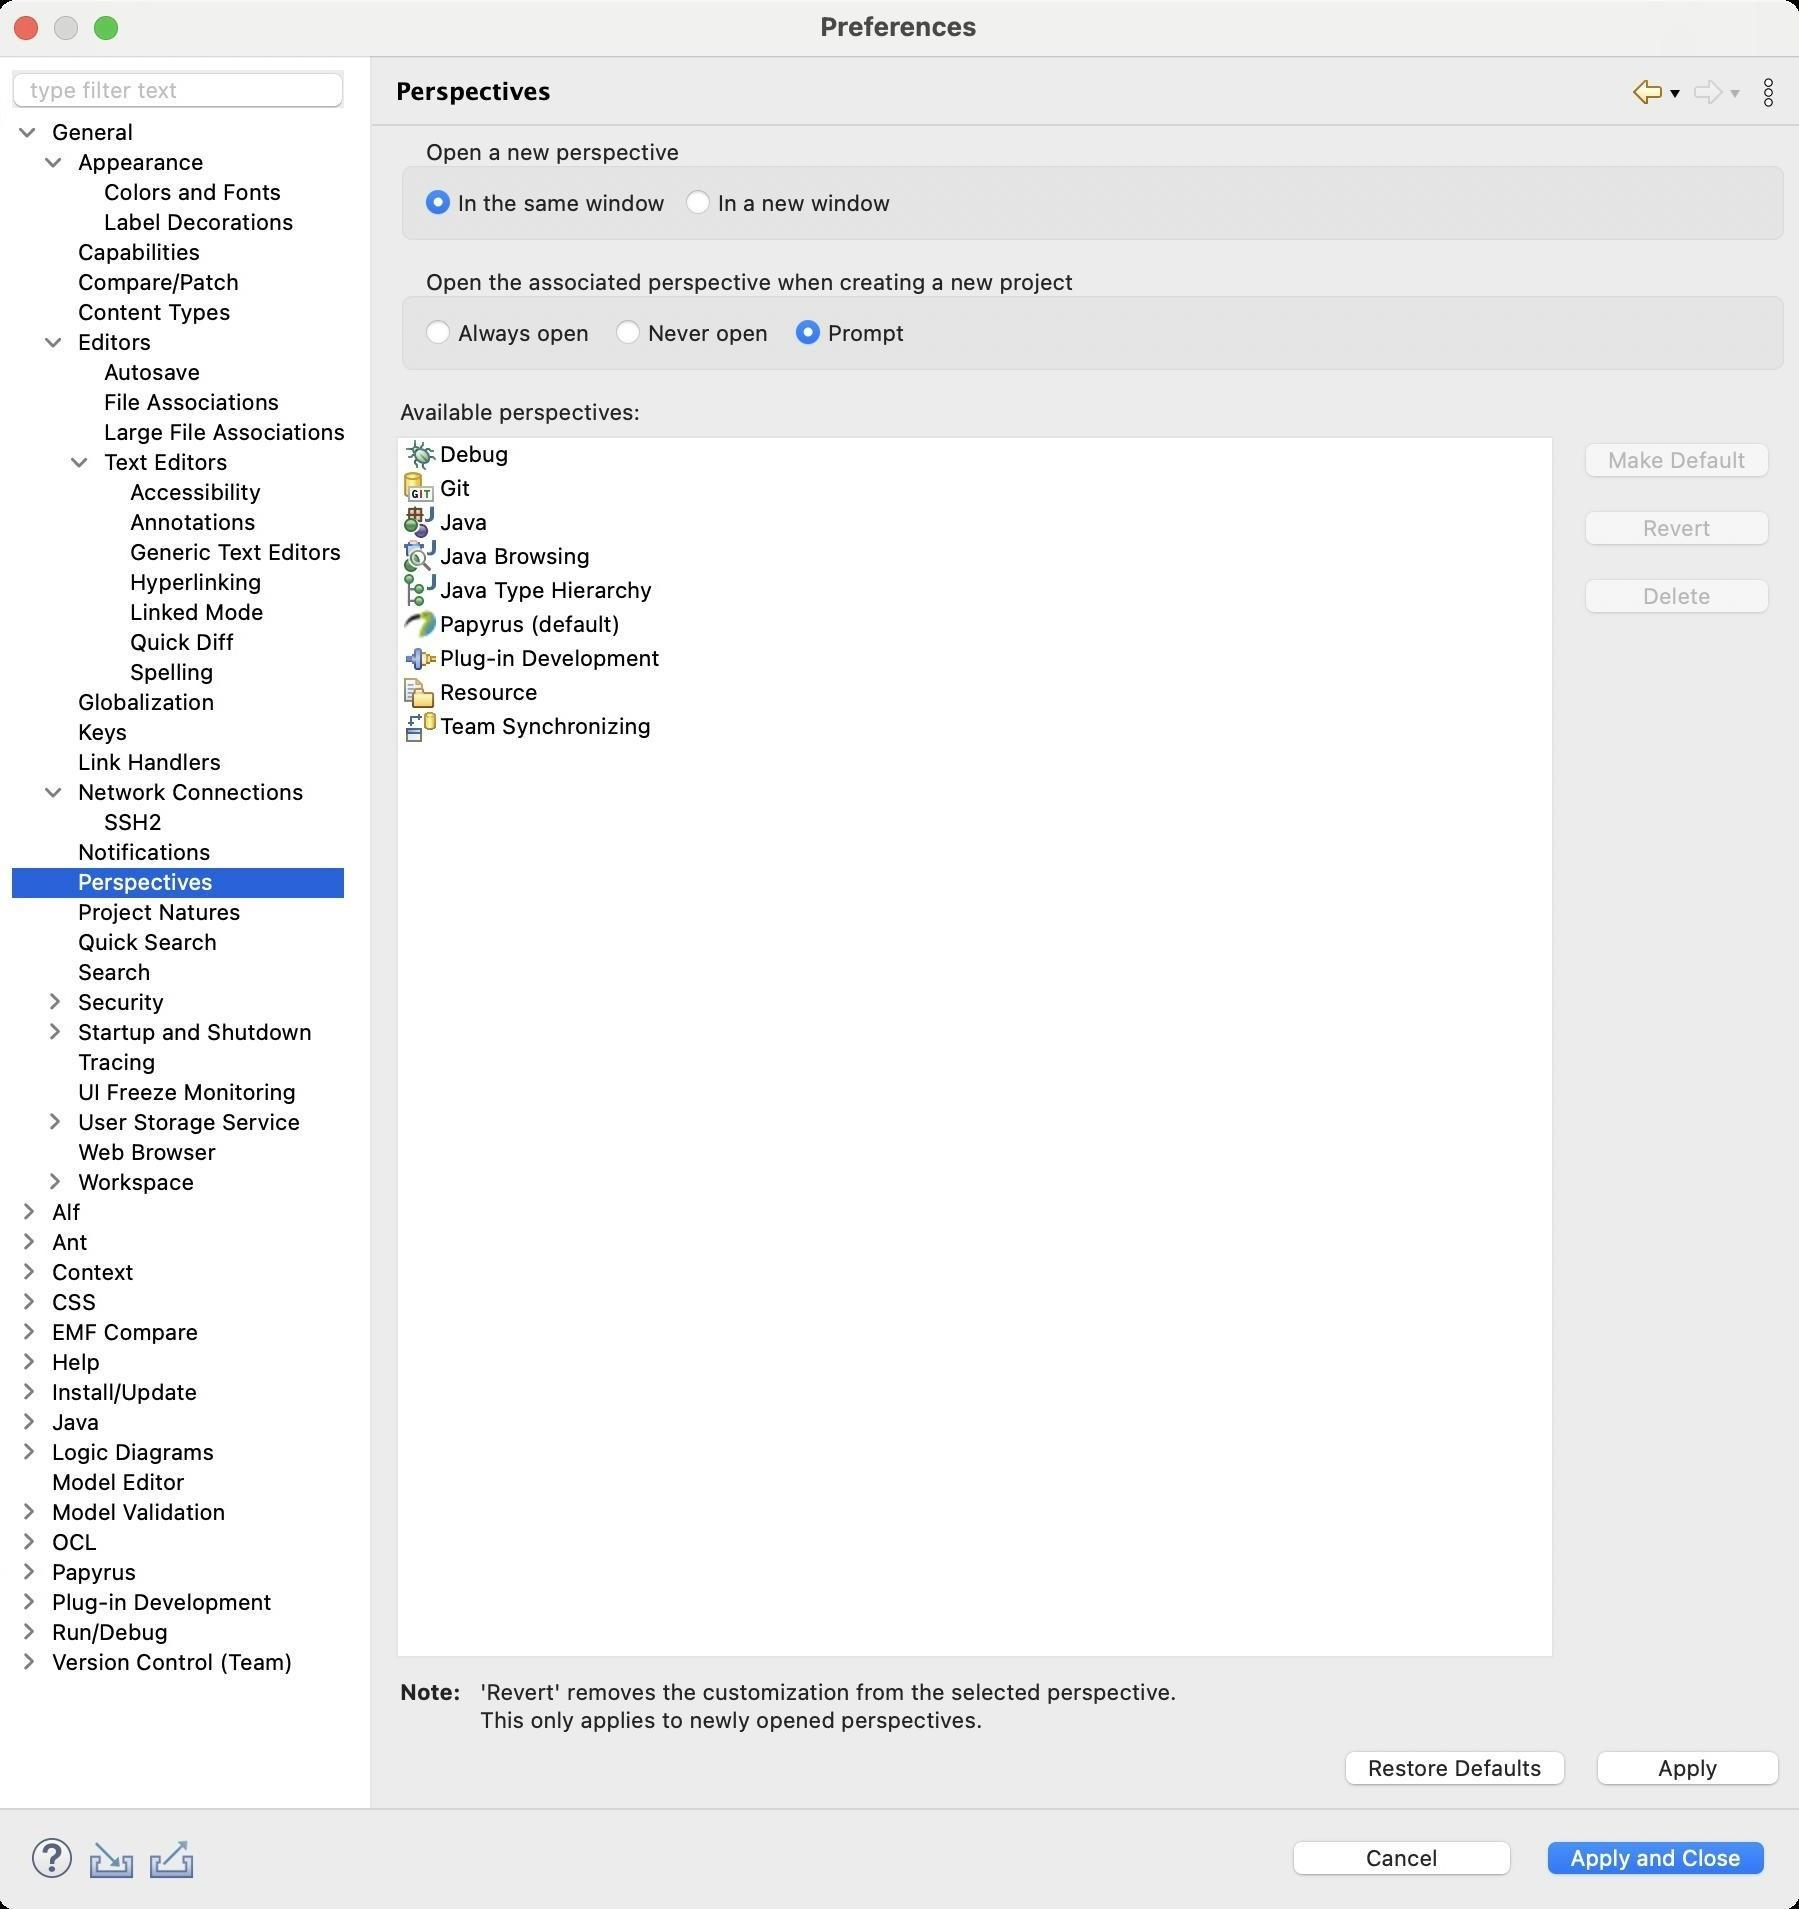
Accessibility tree:
{"name": "Preferences", "role": "AXWindow", "description": null, "role_description": "standard window", "value": null, "position": "480.00;95.00", "size": "901;955", "children": [{"name": "Apply_and_Close", "role": "AXButton", "description": null, "role_description": "button", "value": null, "position": "769.00;917.00", "size": "120;27", "children": []}, {"name": "Cancel", "role": "AXButton", "description": null, "role_description": "button", "value": null, "position": "642.00;917.00", "size": "120;27", "children": []}, {"name": null, "role": "AXToolbar", "description": null, "role_description": "toolbar", "value": null, "position": "12.00;915.00", "size": "90;30", "children": [{"name": "Help", "role": "AXCheckBox", "description": null, "role_description": "checkbox", "value": 0, "position": "12.00;915.00", "size": "30;30", "children": []}, {"name": "Import", "role": "AXButton", "description": null, "role_description": "button", "value": null, "position": "42.00;915.00", "size": "30;30", "children": []}, {"name": "Export", "role": "AXButton", "description": null, "role_description": "button", "value": null, "position": "72.00;915.00", "size": "30;30", "children": []}]}, {"name": null, "role": "AXScrollArea", "description": null, "role_description": "scroll area", "value": null, "position": "199.00;69.00", "size": "697;830", "children": [{"name": "Apply", "role": "AXButton", "description": null, "role_description": "button", "value": null, "position": "794.00;872.00", "size": "102;27", "children": []}, {"name": "Restore_Defaults", "role": "AXButton", "description": null, "role_description": "button", "value": null, "position": "668.00;872.00", "size": "121;27", "children": []}, {"name": null, "role": "AXStaticText", "description": null, "role_description": "text", "value": "'Revert' removes the customization from the selected perspective.\nThis only applies to newly opened perspectives.", "position": "239.00;839.00", "size": "353;28", "children": []}, {"name": null, "role": "AXStaticText", "description": null, "role_description": "text", "value": "Note:", "position": "199.00;839.00", "size": "35;14", "children": []}, {"name": "Delete", "role": "AXButton", "description": null, "role_description": "button", "value": null, "position": "788.00;286.00", "size": "103;27", "children": []}, {"name": "Revert", "role": "AXButton", "description": null, "role_description": "button", "value": null, "position": "788.00;252.00", "size": "103;27", "children": []}, {"name": "Make_Default", "role": "AXButton", "description": null, "role_description": "button", "value": null, "position": "788.00;218.00", "size": "103;27", "children": []}, {"name": null, "role": "AXScrollArea", "description": null, "role_description": "scroll area", "value": null, "position": "199.00;218.00", "size": "579;611", "children": [{"name": null, "role": "AXTable", "description": null, "role_description": "table", "value": null, "position": "200.00;219.00", "size": "577;609", "children": [{"name": null, "role": "AXRow", "description": null, "role_description": "table row", "value": null, "position": "200.00;219.00", "size": "577;17", "children": [{"name": null, "role": "AXStaticText", "description": null, "role_description": "text", "value": "Debug", "position": "200.00;219.00", "size": "133;16", "children": []}]}, {"name": null, "role": "AXRow", "description": null, "role_description": "table row", "value": null, "position": "200.00;236.00", "size": "577;17", "children": [{"name": null, "role": "AXStaticText", "description": null, "role_description": "text", "value": "Git", "position": "200.00;236.00", "size": "133;16", "children": []}]}, {"name": null, "role": "AXRow", "description": null, "role_description": "table row", "value": null, "position": "200.00;253.00", "size": "577;17", "children": [{"name": null, "role": "AXStaticText", "description": null, "role_description": "text", "value": "Java", "position": "200.00;253.00", "size": "133;16", "children": []}]}, {"name": null, "role": "AXRow", "description": null, "role_description": "table row", "value": null, "position": "200.00;270.00", "size": "577;17", "children": [{"name": null, "role": "AXStaticText", "description": null, "role_description": "text", "value": "Java Browsing", "position": "200.00;270.00", "size": "133;16", "children": []}]}, {"name": null, "role": "AXRow", "description": null, "role_description": "table row", "value": null, "position": "200.00;287.00", "size": "577;17", "children": [{"name": null, "role": "AXStaticText", "description": null, "role_description": "text", "value": "Java Type Hierarchy", "position": "200.00;287.00", "size": "133;16", "children": []}]}, {"name": null, "role": "AXRow", "description": null, "role_description": "table row", "value": null, "position": "200.00;304.00", "size": "577;17", "children": [{"name": null, "role": "AXStaticText", "description": null, "role_description": "text", "value": "Papyrus (default)", "position": "200.00;304.00", "size": "133;16", "children": []}]}, {"name": null, "role": "AXRow", "description": null, "role_description": "table row", "value": null, "position": "200.00;321.00", "size": "577;17", "children": [{"name": null, "role": "AXStaticText", "description": null, "role_description": "text", "value": "Plug-in Development", "position": "200.00;321.00", "size": "133;16", "children": []}]}, {"name": null, "role": "AXRow", "description": null, "role_description": "table row", "value": null, "position": "200.00;338.00", "size": "577;17", "children": [{"name": null, "role": "AXStaticText", "description": null, "role_description": "text", "value": "Resource", "position": "200.00;338.00", "size": "133;16", "children": []}]}, {"name": null, "role": "AXRow", "description": null, "role_description": "table row", "value": null, "position": "200.00;355.00", "size": "577;17", "children": [{"name": null, "role": "AXStaticText", "description": null, "role_description": "text", "value": "Team Synchronizing", "position": "200.00;355.00", "size": "133;16", "children": []}]}, {"name": null, "role": "AXColumn", "description": null, "role_description": "column", "value": null, "position": "200.00;219.00", "size": "134;609", "children": []}]}]}, {"name": null, "role": "AXStaticText", "description": null, "role_description": "text", "value": "Available perspectives:", "position": "199.00;199.00", "size": "125;14", "children": []}, {"name": null, "role": "AXGroup", "description": null, "role_description": "group", "value": null, "position": "199.00;134.00", "size": "697;55", "children": [{"name": "Prompt", "role": "AXRadioButton", "description": null, "role_description": "radio button", "value": 1, "position": "398.00;159.00", "size": "60;15", "children": []}, {"name": "Never_open", "role": "AXRadioButton", "description": null, "role_description": "radio button", "value": 0, "position": "308.00;159.00", "size": "82;15", "children": []}, {"name": "Always_open", "role": "AXRadioButton", "description": null, "role_description": "radio button", "value": 0, "position": "213.00;159.00", "size": "87;15", "children": []}, {"name": null, "role": "AXStaticText", "description": null, "role_description": "text", "value": "Open the associated perspective when creating a new project", "position": "210.00;134.00", "size": "332;14", "children": []}]}, {"name": null, "role": "AXGroup", "description": null, "role_description": "group", "value": null, "position": "199.00;69.00", "size": "697;55", "children": [{"name": "In_a_new_window", "role": "AXRadioButton", "description": null, "role_description": "radio button", "value": 0, "position": "343.00;94.00", "size": "108;15", "children": []}, {"name": "In_the_same_window", "role": "AXRadioButton", "description": null, "role_description": "radio button", "value": 1, "position": "213.00;94.00", "size": "125;15", "children": []}, {"name": null, "role": "AXStaticText", "description": null, "role_description": "text", "value": "Open a new perspective", "position": "210.00;69.00", "size": "135;14", "children": []}]}]}, {"name": null, "role": "AXToolbar", "description": "", "role_description": "toolbar", "value": null, "position": "814.00;35.00", "size": "82;22", "children": [{"name": "Back_to_Notifications", "role": "AXMenuButton", "description": null, "role_description": "menu button", "value": null, "position": "814.00;35.00", "size": "22;22", "children": []}, {"name": "Forward", "role": "AXMenuButton", "description": null, "role_description": "menu button", "value": null, "position": "844.00;35.00", "size": "22;22", "children": []}, {"name": "Additional_Dialog_Actions", "role": "AXButton", "description": null, "role_description": "button", "value": null, "position": "874.00;35.00", "size": "22;22", "children": []}]}, {"name": null, "role": "AXStaticText", "description": "", "role_description": "text", "value": "Perspectives", "position": "196.00;35.00", "size": "611;21", "children": []}, {"name": null, "role": "AXSplitter", "description": null, "role_description": "splitter", "value": 180, "position": "180.00;28.00", "size": "5;876", "children": []}, {"name": null, "role": "AXScrollArea", "description": null, "role_description": "scroll area", "value": null, "position": "7.00;59.00", "size": "166;845", "children": [{"name": null, "role": "AXOutline", "description": null, "role_description": "outline", "value": null, "position": "7.00;59.00", "size": "167;845", "children": [{"name": null, "role": "AXRow", "description": null, "role_description": "outline row", "value": null, "position": "7.00;59.00", "size": "167;15", "children": [{"name": null, "role": "AXGroup", "description": null, "role_description": "group", "value": null, "position": "7.00;59.00", "size": "167;15", "children": [{"name": null, "role": "AXDisclosureTriangle", "description": null, "role_description": "disclosure triangle", "value": 1, "position": "9.00;59.00", "size": "12;14", "children": []}, {"name": null, "role": "AXStaticText", "description": null, "role_description": "text", "value": "General", "position": "25.00;59.00", "size": "148;14", "children": []}]}]}, {"name": null, "role": "AXRow", "description": null, "role_description": "outline row", "value": null, "position": "7.00;74.00", "size": "167;15", "children": [{"name": null, "role": "AXGroup", "description": null, "role_description": "group", "value": null, "position": "7.00;74.00", "size": "167;15", "children": [{"name": null, "role": "AXDisclosureTriangle", "description": null, "role_description": "disclosure triangle", "value": 1, "position": "22.00;74.00", "size": "12;14", "children": []}, {"name": null, "role": "AXStaticText", "description": null, "role_description": "text", "value": "Appearance", "position": "38.00;74.00", "size": "135;14", "children": []}]}]}, {"name": null, "role": "AXRow", "description": null, "role_description": "outline row", "value": null, "position": "7.00;89.00", "size": "167;15", "children": [{"name": null, "role": "AXStaticText", "description": null, "role_description": "text", "value": "Colors and Fonts", "position": "51.00;89.00", "size": "122;14", "children": []}]}, {"name": null, "role": "AXRow", "description": null, "role_description": "outline row", "value": null, "position": "7.00;104.00", "size": "167;15", "children": [{"name": null, "role": "AXStaticText", "description": null, "role_description": "text", "value": "Label Decorations", "position": "51.00;104.00", "size": "122;14", "children": []}]}, {"name": null, "role": "AXRow", "description": null, "role_description": "outline row", "value": null, "position": "7.00;119.00", "size": "167;15", "children": [{"name": null, "role": "AXStaticText", "description": null, "role_description": "text", "value": "Capabilities", "position": "38.00;119.00", "size": "135;14", "children": []}]}, {"name": null, "role": "AXRow", "description": null, "role_description": "outline row", "value": null, "position": "7.00;134.00", "size": "167;15", "children": [{"name": null, "role": "AXStaticText", "description": null, "role_description": "text", "value": "Compare/Patch", "position": "38.00;134.00", "size": "135;14", "children": []}]}, {"name": null, "role": "AXRow", "description": null, "role_description": "outline row", "value": null, "position": "7.00;149.00", "size": "167;15", "children": [{"name": null, "role": "AXStaticText", "description": null, "role_description": "text", "value": "Content Types", "position": "38.00;149.00", "size": "135;14", "children": []}]}, {"name": null, "role": "AXRow", "description": null, "role_description": "outline row", "value": null, "position": "7.00;164.00", "size": "167;15", "children": [{"name": null, "role": "AXGroup", "description": null, "role_description": "group", "value": null, "position": "7.00;164.00", "size": "167;15", "children": [{"name": null, "role": "AXDisclosureTriangle", "description": null, "role_description": "disclosure triangle", "value": 1, "position": "22.00;164.00", "size": "12;14", "children": []}, {"name": null, "role": "AXStaticText", "description": null, "role_description": "text", "value": "Editors", "position": "38.00;164.00", "size": "135;14", "children": []}]}]}, {"name": null, "role": "AXRow", "description": null, "role_description": "outline row", "value": null, "position": "7.00;179.00", "size": "167;15", "children": [{"name": null, "role": "AXStaticText", "description": null, "role_description": "text", "value": "Autosave", "position": "51.00;179.00", "size": "122;14", "children": []}]}, {"name": null, "role": "AXRow", "description": null, "role_description": "outline row", "value": null, "position": "7.00;194.00", "size": "167;15", "children": [{"name": null, "role": "AXStaticText", "description": null, "role_description": "text", "value": "File Associations", "position": "51.00;194.00", "size": "122;14", "children": []}]}, {"name": null, "role": "AXRow", "description": null, "role_description": "outline row", "value": null, "position": "7.00;209.00", "size": "167;15", "children": [{"name": null, "role": "AXStaticText", "description": null, "role_description": "text", "value": "Large File Associations", "position": "51.00;209.00", "size": "122;14", "children": []}]}, {"name": null, "role": "AXRow", "description": null, "role_description": "outline row", "value": null, "position": "7.00;224.00", "size": "167;15", "children": [{"name": null, "role": "AXGroup", "description": null, "role_description": "group", "value": null, "position": "7.00;224.00", "size": "167;15", "children": [{"name": null, "role": "AXDisclosureTriangle", "description": null, "role_description": "disclosure triangle", "value": 1, "position": "35.00;224.00", "size": "12;14", "children": []}, {"name": null, "role": "AXStaticText", "description": null, "role_description": "text", "value": "Text Editors", "position": "51.00;224.00", "size": "122;14", "children": []}]}]}, {"name": null, "role": "AXRow", "description": null, "role_description": "outline row", "value": null, "position": "7.00;239.00", "size": "167;15", "children": [{"name": null, "role": "AXStaticText", "description": null, "role_description": "text", "value": "Accessibility", "position": "64.00;239.00", "size": "109;14", "children": []}]}, {"name": null, "role": "AXRow", "description": null, "role_description": "outline row", "value": null, "position": "7.00;254.00", "size": "167;15", "children": [{"name": null, "role": "AXStaticText", "description": null, "role_description": "text", "value": "Annotations", "position": "64.00;254.00", "size": "109;14", "children": []}]}, {"name": null, "role": "AXRow", "description": null, "role_description": "outline row", "value": null, "position": "7.00;269.00", "size": "167;15", "children": [{"name": null, "role": "AXStaticText", "description": null, "role_description": "text", "value": "Generic Text Editors", "position": "64.00;269.00", "size": "109;14", "children": []}]}, {"name": null, "role": "AXRow", "description": null, "role_description": "outline row", "value": null, "position": "7.00;284.00", "size": "167;15", "children": [{"name": null, "role": "AXStaticText", "description": null, "role_description": "text", "value": "Hyperlinking", "position": "64.00;284.00", "size": "109;14", "children": []}]}, {"name": null, "role": "AXRow", "description": null, "role_description": "outline row", "value": null, "position": "7.00;299.00", "size": "167;15", "children": [{"name": null, "role": "AXStaticText", "description": null, "role_description": "text", "value": "Linked Mode", "position": "64.00;299.00", "size": "109;14", "children": []}]}, {"name": null, "role": "AXRow", "description": null, "role_description": "outline row", "value": null, "position": "7.00;314.00", "size": "167;15", "children": [{"name": null, "role": "AXStaticText", "description": null, "role_description": "text", "value": "Quick Diff", "position": "64.00;314.00", "size": "109;14", "children": []}]}, {"name": null, "role": "AXRow", "description": null, "role_description": "outline row", "value": null, "position": "7.00;329.00", "size": "167;15", "children": [{"name": null, "role": "AXStaticText", "description": null, "role_description": "text", "value": "Spelling", "position": "64.00;329.00", "size": "109;14", "children": []}]}, {"name": null, "role": "AXRow", "description": null, "role_description": "outline row", "value": null, "position": "7.00;344.00", "size": "167;15", "children": [{"name": null, "role": "AXStaticText", "description": null, "role_description": "text", "value": "Globalization", "position": "38.00;344.00", "size": "135;14", "children": []}]}, {"name": null, "role": "AXRow", "description": null, "role_description": "outline row", "value": null, "position": "7.00;359.00", "size": "167;15", "children": [{"name": null, "role": "AXStaticText", "description": null, "role_description": "text", "value": "Keys", "position": "38.00;359.00", "size": "135;14", "children": []}]}, {"name": null, "role": "AXRow", "description": null, "role_description": "outline row", "value": null, "position": "7.00;374.00", "size": "167;15", "children": [{"name": null, "role": "AXStaticText", "description": null, "role_description": "text", "value": "Link Handlers", "position": "38.00;374.00", "size": "135;14", "children": []}]}, {"name": null, "role": "AXRow", "description": null, "role_description": "outline row", "value": null, "position": "7.00;389.00", "size": "167;15", "children": [{"name": null, "role": "AXGroup", "description": null, "role_description": "group", "value": null, "position": "7.00;389.00", "size": "167;15", "children": [{"name": null, "role": "AXDisclosureTriangle", "description": null, "role_description": "disclosure triangle", "value": 1, "position": "22.00;389.00", "size": "12;14", "children": []}, {"name": null, "role": "AXStaticText", "description": null, "role_description": "text", "value": "Network Connections", "position": "38.00;389.00", "size": "135;14", "children": []}]}]}, {"name": null, "role": "AXRow", "description": null, "role_description": "outline row", "value": null, "position": "7.00;404.00", "size": "167;15", "children": [{"name": null, "role": "AXStaticText", "description": null, "role_description": "text", "value": "SSH2", "position": "51.00;404.00", "size": "122;14", "children": []}]}, {"name": null, "role": "AXRow", "description": null, "role_description": "outline row", "value": null, "position": "7.00;419.00", "size": "167;15", "children": [{"name": null, "role": "AXStaticText", "description": null, "role_description": "text", "value": "Notifications", "position": "38.00;419.00", "size": "135;14", "children": []}]}, {"name": null, "role": "AXRow", "description": null, "role_description": "outline row", "value": null, "position": "7.00;434.00", "size": "167;15", "children": [{"name": null, "role": "AXStaticText", "description": null, "role_description": "text", "value": "Perspectives", "position": "38.00;434.00", "size": "135;14", "children": []}]}, {"name": null, "role": "AXRow", "description": null, "role_description": "outline row", "value": null, "position": "7.00;449.00", "size": "167;15", "children": [{"name": null, "role": "AXStaticText", "description": null, "role_description": "text", "value": "Project Natures", "position": "38.00;449.00", "size": "135;14", "children": []}]}, {"name": null, "role": "AXRow", "description": null, "role_description": "outline row", "value": null, "position": "7.00;464.00", "size": "167;15", "children": [{"name": null, "role": "AXStaticText", "description": null, "role_description": "text", "value": "Quick Search", "position": "38.00;464.00", "size": "135;14", "children": []}]}, {"name": null, "role": "AXRow", "description": null, "role_description": "outline row", "value": null, "position": "7.00;479.00", "size": "167;15", "children": [{"name": null, "role": "AXStaticText", "description": null, "role_description": "text", "value": "Search", "position": "38.00;479.00", "size": "135;14", "children": []}]}, {"name": null, "role": "AXRow", "description": null, "role_description": "outline row", "value": null, "position": "7.00;494.00", "size": "167;15", "children": [{"name": null, "role": "AXGroup", "description": null, "role_description": "group", "value": null, "position": "7.00;494.00", "size": "167;15", "children": [{"name": null, "role": "AXDisclosureTriangle", "description": null, "role_description": "disclosure triangle", "value": 0, "position": "22.00;494.00", "size": "12;14", "children": []}, {"name": null, "role": "AXStaticText", "description": null, "role_description": "text", "value": "Security", "position": "38.00;494.00", "size": "135;14", "children": []}]}]}, {"name": null, "role": "AXRow", "description": null, "role_description": "outline row", "value": null, "position": "7.00;509.00", "size": "167;15", "children": [{"name": null, "role": "AXGroup", "description": null, "role_description": "group", "value": null, "position": "7.00;509.00", "size": "167;15", "children": [{"name": null, "role": "AXDisclosureTriangle", "description": null, "role_description": "disclosure triangle", "value": 0, "position": "22.00;509.00", "size": "12;14", "children": []}, {"name": null, "role": "AXStaticText", "description": null, "role_description": "text", "value": "Startup and Shutdown", "position": "38.00;509.00", "size": "135;14", "children": []}]}]}, {"name": null, "role": "AXRow", "description": null, "role_description": "outline row", "value": null, "position": "7.00;524.00", "size": "167;15", "children": [{"name": null, "role": "AXStaticText", "description": null, "role_description": "text", "value": "Tracing", "position": "38.00;524.00", "size": "135;14", "children": []}]}, {"name": null, "role": "AXRow", "description": null, "role_description": "outline row", "value": null, "position": "7.00;539.00", "size": "167;15", "children": [{"name": null, "role": "AXStaticText", "description": null, "role_description": "text", "value": "UI Freeze Monitoring", "position": "38.00;539.00", "size": "135;14", "children": []}]}, {"name": null, "role": "AXRow", "description": null, "role_description": "outline row", "value": null, "position": "7.00;554.00", "size": "167;15", "children": [{"name": null, "role": "AXGroup", "description": null, "role_description": "group", "value": null, "position": "7.00;554.00", "size": "167;15", "children": [{"name": null, "role": "AXDisclosureTriangle", "description": null, "role_description": "disclosure triangle", "value": 0, "position": "22.00;554.00", "size": "12;14", "children": []}, {"name": null, "role": "AXStaticText", "description": null, "role_description": "text", "value": "User Storage Service", "position": "38.00;554.00", "size": "135;14", "children": []}]}]}, {"name": null, "role": "AXRow", "description": null, "role_description": "outline row", "value": null, "position": "7.00;569.00", "size": "167;15", "children": [{"name": null, "role": "AXStaticText", "description": null, "role_description": "text", "value": "Web Browser", "position": "38.00;569.00", "size": "135;14", "children": []}]}, {"name": null, "role": "AXRow", "description": null, "role_description": "outline row", "value": null, "position": "7.00;584.00", "size": "167;15", "children": [{"name": null, "role": "AXGroup", "description": null, "role_description": "group", "value": null, "position": "7.00;584.00", "size": "167;15", "children": [{"name": null, "role": "AXDisclosureTriangle", "description": null, "role_description": "disclosure triangle", "value": 0, "position": "22.00;584.00", "size": "12;14", "children": []}, {"name": null, "role": "AXStaticText", "description": null, "role_description": "text", "value": "Workspace", "position": "38.00;584.00", "size": "135;14", "children": []}]}]}, {"name": null, "role": "AXRow", "description": null, "role_description": "outline row", "value": null, "position": "7.00;599.00", "size": "167;15", "children": [{"name": null, "role": "AXGroup", "description": null, "role_description": "group", "value": null, "position": "7.00;599.00", "size": "167;15", "children": [{"name": null, "role": "AXDisclosureTriangle", "description": null, "role_description": "disclosure triangle", "value": 0, "position": "9.00;599.00", "size": "12;14", "children": []}, {"name": null, "role": "AXStaticText", "description": null, "role_description": "text", "value": "Alf", "position": "25.00;599.00", "size": "148;14", "children": []}]}]}, {"name": null, "role": "AXRow", "description": null, "role_description": "outline row", "value": null, "position": "7.00;614.00", "size": "167;15", "children": [{"name": null, "role": "AXGroup", "description": null, "role_description": "group", "value": null, "position": "7.00;614.00", "size": "167;15", "children": [{"name": null, "role": "AXDisclosureTriangle", "description": null, "role_description": "disclosure triangle", "value": 0, "position": "9.00;614.00", "size": "12;14", "children": []}, {"name": null, "role": "AXStaticText", "description": null, "role_description": "text", "value": "Ant", "position": "25.00;614.00", "size": "148;14", "children": []}]}]}, {"name": null, "role": "AXRow", "description": null, "role_description": "outline row", "value": null, "position": "7.00;629.00", "size": "167;15", "children": [{"name": null, "role": "AXGroup", "description": null, "role_description": "group", "value": null, "position": "7.00;629.00", "size": "167;15", "children": [{"name": null, "role": "AXDisclosureTriangle", "description": null, "role_description": "disclosure triangle", "value": 0, "position": "9.00;629.00", "size": "12;14", "children": []}, {"name": null, "role": "AXStaticText", "description": null, "role_description": "text", "value": "Context", "position": "25.00;629.00", "size": "148;14", "children": []}]}]}, {"name": null, "role": "AXRow", "description": null, "role_description": "outline row", "value": null, "position": "7.00;644.00", "size": "167;15", "children": [{"name": null, "role": "AXGroup", "description": null, "role_description": "group", "value": null, "position": "7.00;644.00", "size": "167;15", "children": [{"name": null, "role": "AXDisclosureTriangle", "description": null, "role_description": "disclosure triangle", "value": 0, "position": "9.00;644.00", "size": "12;14", "children": []}, {"name": null, "role": "AXStaticText", "description": null, "role_description": "text", "value": "CSS", "position": "25.00;644.00", "size": "148;14", "children": []}]}]}, {"name": null, "role": "AXRow", "description": null, "role_description": "outline row", "value": null, "position": "7.00;659.00", "size": "167;15", "children": [{"name": null, "role": "AXGroup", "description": null, "role_description": "group", "value": null, "position": "7.00;659.00", "size": "167;15", "children": [{"name": null, "role": "AXDisclosureTriangle", "description": null, "role_description": "disclosure triangle", "value": 0, "position": "9.00;659.00", "size": "12;14", "children": []}, {"name": null, "role": "AXStaticText", "description": null, "role_description": "text", "value": "EMF Compare", "position": "25.00;659.00", "size": "148;14", "children": []}]}]}, {"name": null, "role": "AXRow", "description": null, "role_description": "outline row", "value": null, "position": "7.00;674.00", "size": "167;15", "children": [{"name": null, "role": "AXGroup", "description": null, "role_description": "group", "value": null, "position": "7.00;674.00", "size": "167;15", "children": [{"name": null, "role": "AXDisclosureTriangle", "description": null, "role_description": "disclosure triangle", "value": 0, "position": "9.00;674.00", "size": "12;14", "children": []}, {"name": null, "role": "AXStaticText", "description": null, "role_description": "text", "value": "Help", "position": "25.00;674.00", "size": "148;14", "children": []}]}]}, {"name": null, "role": "AXRow", "description": null, "role_description": "outline row", "value": null, "position": "7.00;689.00", "size": "167;15", "children": [{"name": null, "role": "AXGroup", "description": null, "role_description": "group", "value": null, "position": "7.00;689.00", "size": "167;15", "children": [{"name": null, "role": "AXDisclosureTriangle", "description": null, "role_description": "disclosure triangle", "value": 0, "position": "9.00;689.00", "size": "12;14", "children": []}, {"name": null, "role": "AXStaticText", "description": null, "role_description": "text", "value": "Install/Update", "position": "25.00;689.00", "size": "148;14", "children": []}]}]}, {"name": null, "role": "AXRow", "description": null, "role_description": "outline row", "value": null, "position": "7.00;704.00", "size": "167;15", "children": [{"name": null, "role": "AXGroup", "description": null, "role_description": "group", "value": null, "position": "7.00;704.00", "size": "167;15", "children": [{"name": null, "role": "AXDisclosureTriangle", "description": null, "role_description": "disclosure triangle", "value": 0, "position": "9.00;704.00", "size": "12;14", "children": []}, {"name": null, "role": "AXStaticText", "description": null, "role_description": "text", "value": "Java", "position": "25.00;704.00", "size": "148;14", "children": []}]}]}, {"name": null, "role": "AXRow", "description": null, "role_description": "outline row", "value": null, "position": "7.00;719.00", "size": "167;15", "children": [{"name": null, "role": "AXGroup", "description": null, "role_description": "group", "value": null, "position": "7.00;719.00", "size": "167;15", "children": [{"name": null, "role": "AXDisclosureTriangle", "description": null, "role_description": "disclosure triangle", "value": 0, "position": "9.00;719.00", "size": "12;14", "children": []}, {"name": null, "role": "AXStaticText", "description": null, "role_description": "text", "value": "Logic Diagrams", "position": "25.00;719.00", "size": "148;14", "children": []}]}]}, {"name": null, "role": "AXRow", "description": null, "role_description": "outline row", "value": null, "position": "7.00;734.00", "size": "167;15", "children": [{"name": null, "role": "AXStaticText", "description": null, "role_description": "text", "value": "Model Editor", "position": "25.00;734.00", "size": "148;14", "children": []}]}, {"name": null, "role": "AXRow", "description": null, "role_description": "outline row", "value": null, "position": "7.00;749.00", "size": "167;15", "children": [{"name": null, "role": "AXGroup", "description": null, "role_description": "group", "value": null, "position": "7.00;749.00", "size": "167;15", "children": [{"name": null, "role": "AXDisclosureTriangle", "description": null, "role_description": "disclosure triangle", "value": 0, "position": "9.00;749.00", "size": "12;14", "children": []}, {"name": null, "role": "AXStaticText", "description": null, "role_description": "text", "value": "Model Validation", "position": "25.00;749.00", "size": "148;14", "children": []}]}]}, {"name": null, "role": "AXRow", "description": null, "role_description": "outline row", "value": null, "position": "7.00;764.00", "size": "167;15", "children": [{"name": null, "role": "AXGroup", "description": null, "role_description": "group", "value": null, "position": "7.00;764.00", "size": "167;15", "children": [{"name": null, "role": "AXDisclosureTriangle", "description": null, "role_description": "disclosure triangle", "value": 0, "position": "9.00;764.00", "size": "12;14", "children": []}, {"name": null, "role": "AXStaticText", "description": null, "role_description": "text", "value": "OCL", "position": "25.00;764.00", "size": "148;14", "children": []}]}]}, {"name": null, "role": "AXRow", "description": null, "role_description": "outline row", "value": null, "position": "7.00;779.00", "size": "167;15", "children": [{"name": null, "role": "AXGroup", "description": null, "role_description": "group", "value": null, "position": "7.00;779.00", "size": "167;15", "children": [{"name": null, "role": "AXDisclosureTriangle", "description": null, "role_description": "disclosure triangle", "value": 0, "position": "9.00;779.00", "size": "12;14", "children": []}, {"name": null, "role": "AXStaticText", "description": null, "role_description": "text", "value": "Papyrus", "position": "25.00;779.00", "size": "148;14", "children": []}]}]}, {"name": null, "role": "AXRow", "description": null, "role_description": "outline row", "value": null, "position": "7.00;794.00", "size": "167;15", "children": [{"name": null, "role": "AXGroup", "description": null, "role_description": "group", "value": null, "position": "7.00;794.00", "size": "167;15", "children": [{"name": null, "role": "AXDisclosureTriangle", "description": null, "role_description": "disclosure triangle", "value": 0, "position": "9.00;794.00", "size": "12;14", "children": []}, {"name": null, "role": "AXStaticText", "description": null, "role_description": "text", "value": "Plug-in Development", "position": "25.00;794.00", "size": "148;14", "children": []}]}]}, {"name": null, "role": "AXRow", "description": null, "role_description": "outline row", "value": null, "position": "7.00;809.00", "size": "167;15", "children": [{"name": null, "role": "AXGroup", "description": null, "role_description": "group", "value": null, "position": "7.00;809.00", "size": "167;15", "children": [{"name": null, "role": "AXDisclosureTriangle", "description": null, "role_description": "disclosure triangle", "value": 0, "position": "9.00;809.00", "size": "12;14", "children": []}, {"name": null, "role": "AXStaticText", "description": null, "role_description": "text", "value": "Run/Debug", "position": "25.00;809.00", "size": "148;14", "children": []}]}]}, {"name": null, "role": "AXRow", "description": null, "role_description": "outline row", "value": null, "position": "7.00;824.00", "size": "167;15", "children": [{"name": null, "role": "AXGroup", "description": null, "role_description": "group", "value": null, "position": "7.00;824.00", "size": "167;15", "children": [{"name": null, "role": "AXDisclosureTriangle", "description": null, "role_description": "disclosure triangle", "value": 0, "position": "9.00;824.00", "size": "12;14", "children": []}, {"name": null, "role": "AXStaticText", "description": null, "role_description": "text", "value": "Version Control (Team)", "position": "25.00;824.00", "size": "148;14", "children": []}]}]}, {"name": null, "role": "AXColumn", "description": null, "role_description": "column", "value": null, "position": "7.00;59.00", "size": "167;845", "children": []}]}, {"name": null, "role": "AXScrollBar", "description": null, "role_description": "scroll bar", "value": 0.0, "position": "7.00;888.00", "size": "166;16", "children": [{"name": null, "role": "AXValueIndicator", "description": null, "role_description": "value indicator", "value": 0.0, "position": "8.00;892.00", "size": "163;12", "children": []}, {"name": null, "role": "AXButton", "description": null, "role_description": "increment arrow button", "value": null, "position": "7.00;888.00", "size": "0;0", "children": []}, {"name": null, "role": "AXButton", "description": null, "role_description": "decrement arrow button", "value": null, "position": "7.00;888.00", "size": "0;0", "children": []}, {"name": null, "role": "AXButton", "description": null, "role_description": "increment page button", "value": null, "position": "171.50;892.00", "size": "2;12", "children": []}, {"name": null, "role": "AXButton", "description": null, "role_description": "decrement page button", "value": null, "position": "7.00;892.00", "size": "1;12", "children": []}]}]}, {"name": "type_filter_text", "role": "AXTextField", "description": null, "role_description": "search text field", "value": "", "position": "7.00;35.00", "size": "166;19", "children": []}, {"name": null, "role": "AXButton", "description": null, "role_description": "close button", "value": null, "position": "7.00;6.00", "size": "14;16", "children": []}, {"name": null, "role": "AXButton", "description": null, "role_description": "zoom button", "value": null, "position": "47.00;6.00", "size": "14;16", "children": [{"name": null, "role": "AXGroup", "description": null, "role_description": "group", "value": null, "position": "47.00;6.00", "size": "14;16", "children": [{"name": null, "role": "AXGroup", "description": null, "role_description": "group", "value": null, "position": "47.00;6.00", "size": "14;16", "children": []}]}]}, {"name": null, "role": "AXButton", "description": null, "role_description": "minimize button", "value": null, "position": "27.00;6.00", "size": "14;16", "children": []}, {"name": null, "role": "AXStaticText", "description": null, "role_description": "text", "value": "Preferences", "position": "409.00;5.00", "size": "83;16", "children": []}]}